Question: The image shows y axis in very complicated decimal points. I want them to appear as whole numbers and the scale can be written on top of the graph. How do I display it?

Code is as follows:
'''
wave15_284=wave[1266:1276]-np.mean(ir1270[0:20])
ir15_284=irr[128,1266:1276]
def gauss_15_284(wave15_284, const15_284, A15_284, x015_284, sigma15_284):
return const15_284 + A15_284 * np.exp(-(wave15_284 - x015_284) ** 2 / (2 * sigma15_284 ** 2))
def gauss_fit15_284(wave15_284, ir15_284):
mean15_284 = sum(wave15_284 * ir15_284) / sum(ir15_284)
sigma15_284 = np.sqrt(sum(ir15_284 * (wave15_284 - mean15_284) ** 2) / sum(ir15_284))
popt, pcov = curve_fit(gauss_15_284, wave15_284, ir15_284, p0=[min(ir15_284), max(ir15_284), mean15_284, sigma15_284])
return popt
const15_284, A15_284, x015_284, sigma15_284 = gauss_fit15_284(wave15_284, ir15_284)
plt.plot(wave15_284, ir15_284, 'ko', label='data')
plt.plot(wave15_284, gauss_15_284(wave15_284, *gauss_fit15_284(wave15_284, ir15_284)), '--r', label='fit')
plt.legend()
plt.ylim(0,0.0015)
plt.title('Gaussian fit for Fe XV_284')
plt.xlabel('wavelength (nm)')
plt.ylabel('Irradiance')
plt.show()
'''
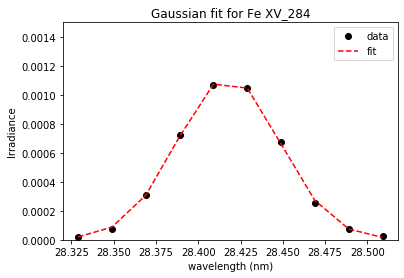
Answer: You can set 'plt.ticklabel_format(style='sci')', which displays the labels in scientific notation. It displays the mantissa along the axis, and the exponent at the top of the axis.
To apply this to only the y-axis, set 'axis='y''.
Refer: <URL>